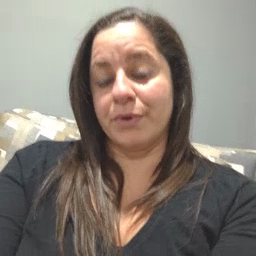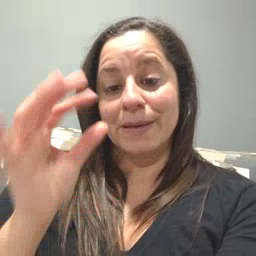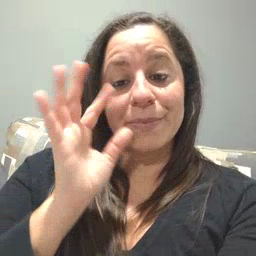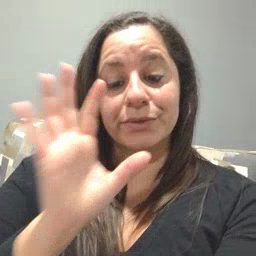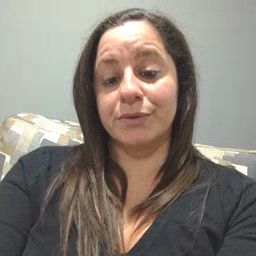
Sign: bee